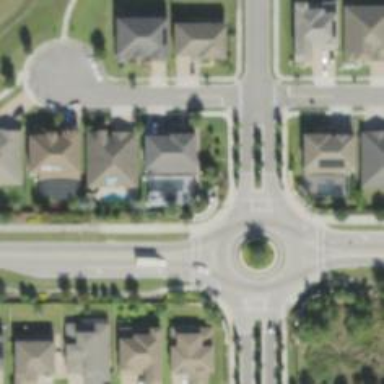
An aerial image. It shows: Residential road.